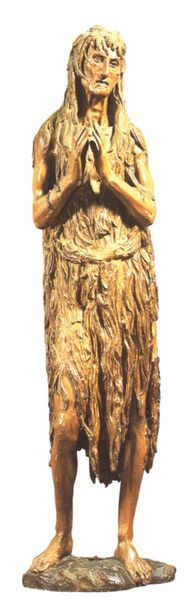
Titel: Büßende Magdalena
Künstler: Donatello
Institution: Florenz, Museo dell’Opera del Duomo
Schlagwörter: kopf, ocker, frau, holz, kleid, gürtel, beige, alte, arm, arme, johannes, sockel, stein, hände, schlank, figur, gewand, haare, stehend, schräg, skulptur, statue, fell, gefaltet, plastik, geneigt, barfuss, hager, lumpen, beten, gebet, statuette, schnitzerei, elend, leiden, wei?, magdalena, betend, geschnitzt, schnitzen, skulpur, leidend, zotteln, büßerin, zottelig, nackte arme, nackte beine, donatello, johanne, büsserein, ejohannes, #barfuss